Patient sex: M
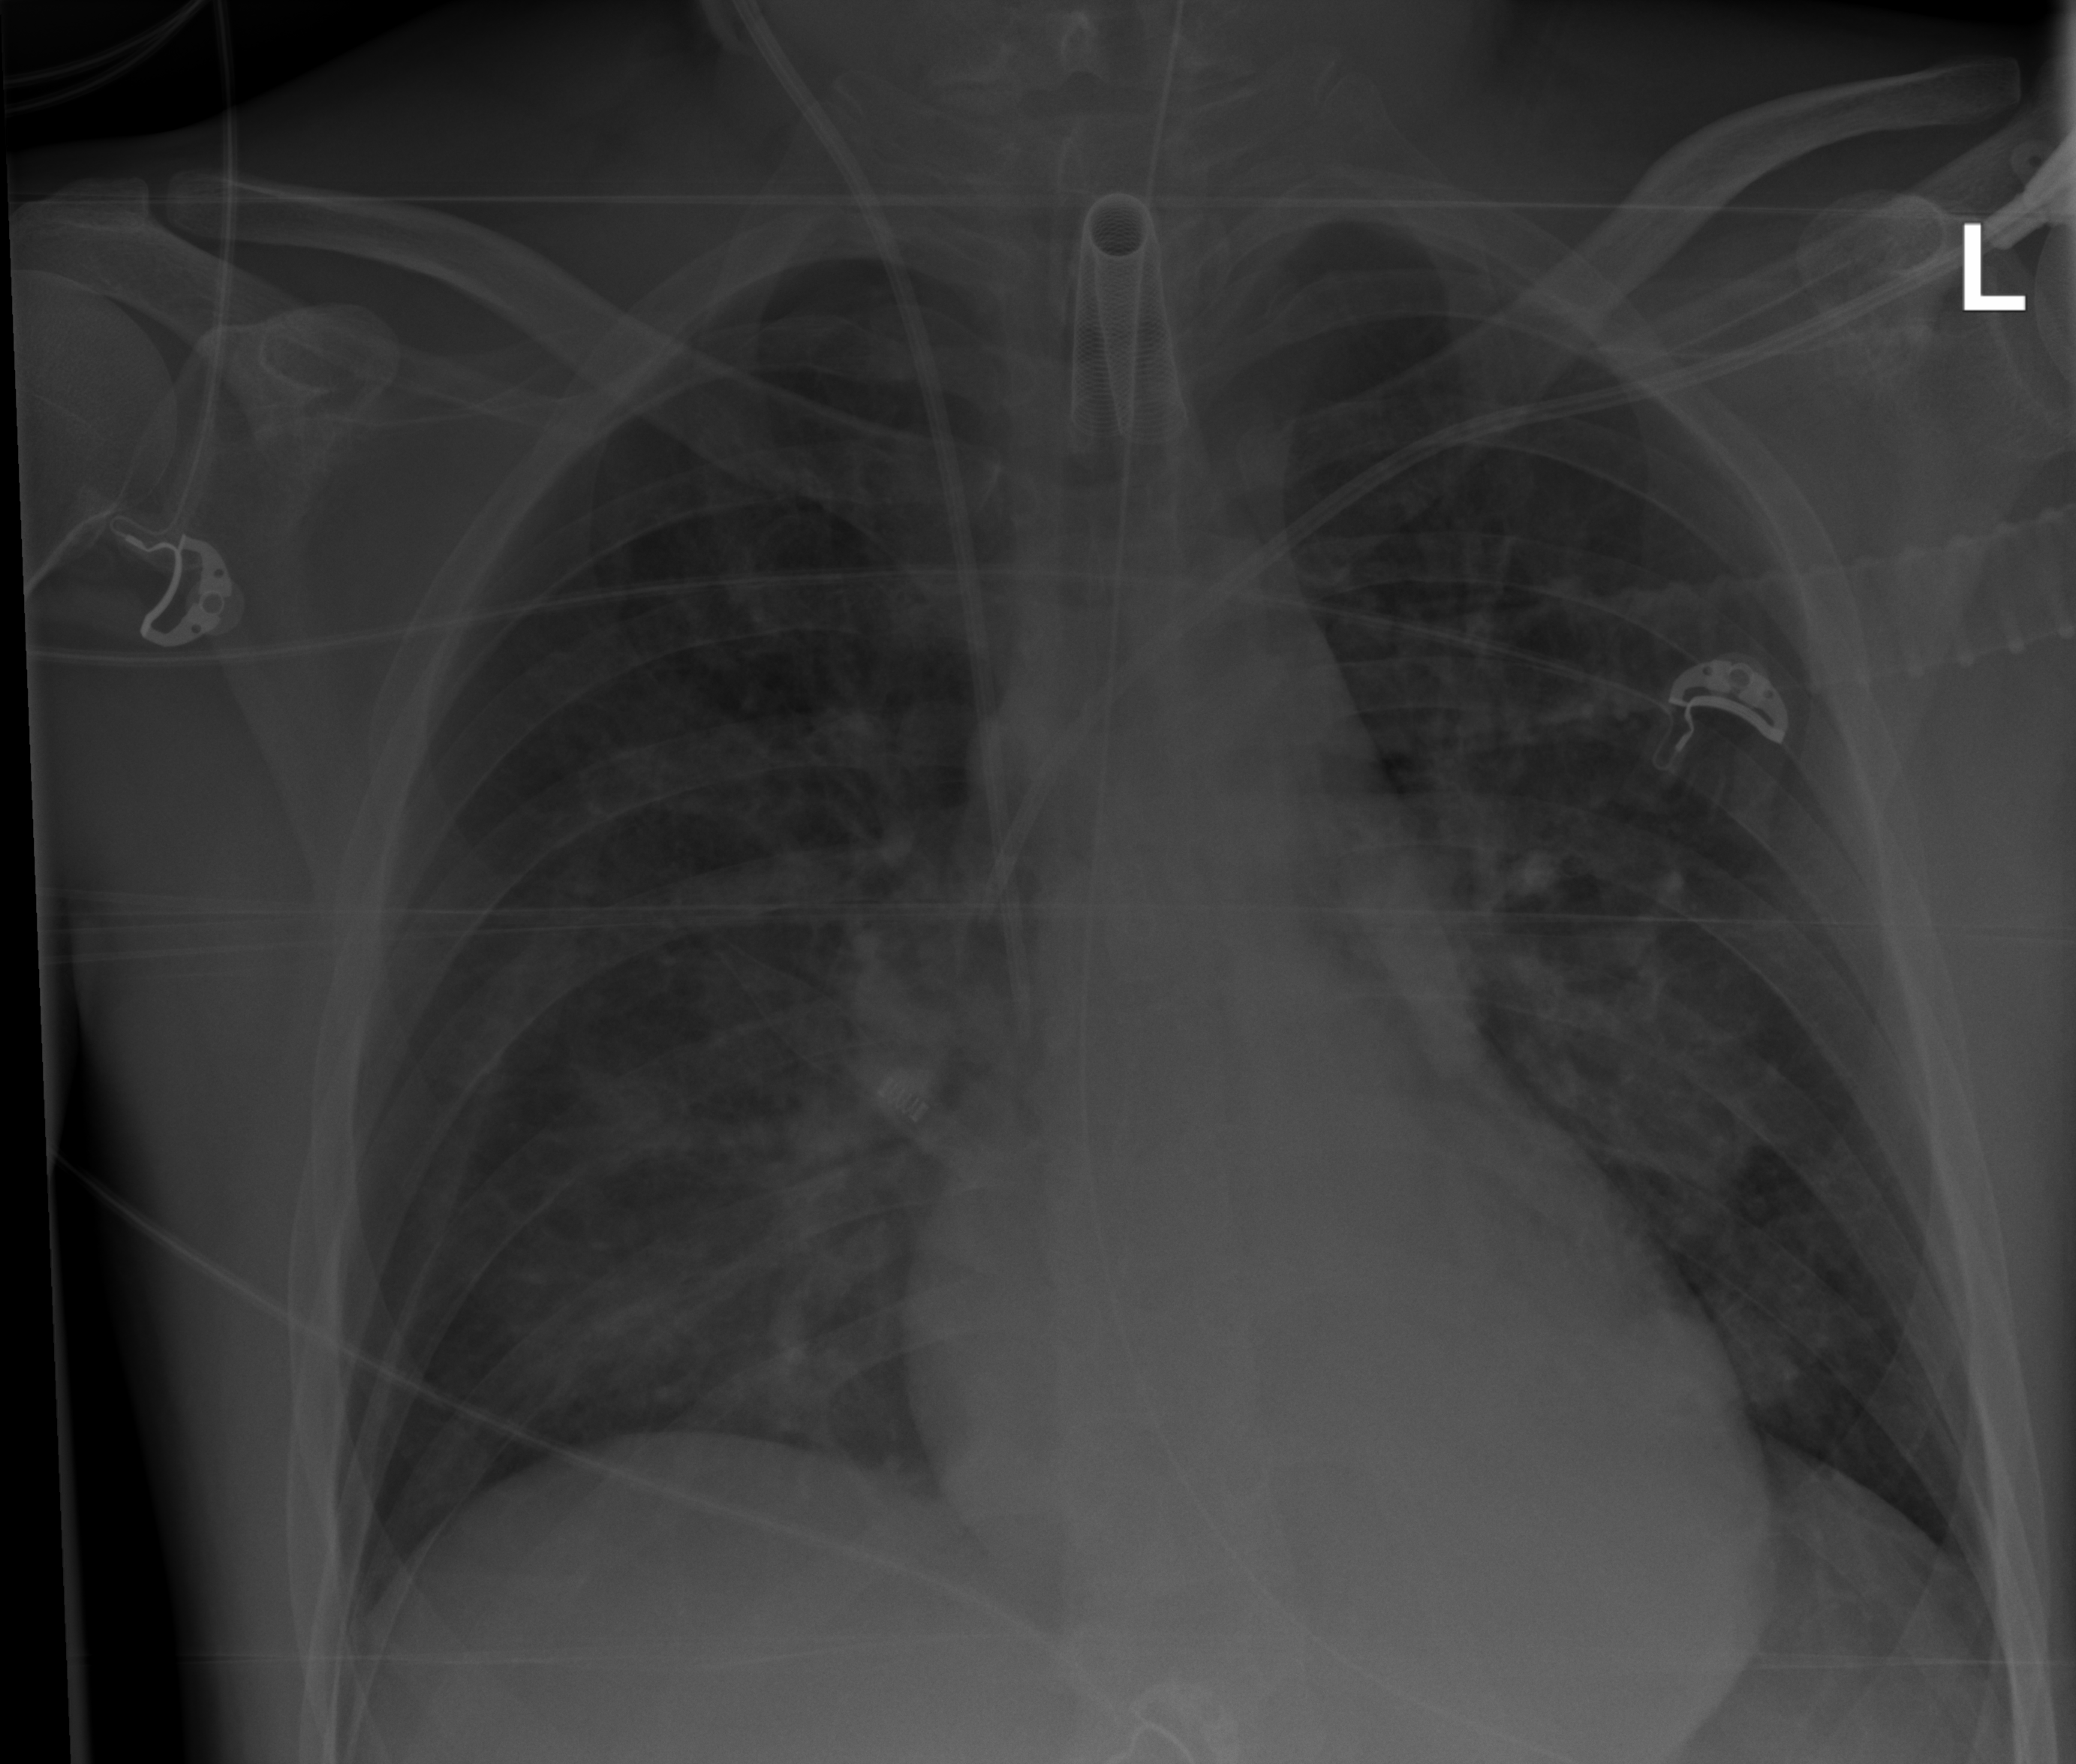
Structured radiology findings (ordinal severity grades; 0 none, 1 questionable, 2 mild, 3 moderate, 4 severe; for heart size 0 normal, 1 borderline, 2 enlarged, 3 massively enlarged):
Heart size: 2
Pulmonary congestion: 2
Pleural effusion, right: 0
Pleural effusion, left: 0
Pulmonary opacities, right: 2
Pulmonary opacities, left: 2
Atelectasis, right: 2
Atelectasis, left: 2